Question: I've been doing some digging, but can't seem to find a way to achieve a very similar functionality to that of Sublime's multi-line-select demonstrated by the giphy below:
1. copy all text within double quotes (so assuming something like yi")
2. Do this across multiple lines
3. Paste all registers? or better yet all contents from a single register to a new buffer
4. add colons (turn into symbols) to each line of the pasted text
5. go to the end of each line and add a comma
I thought a visual selection and running 'norm yi"' would do it, but it only captures the last line of the visual selection.

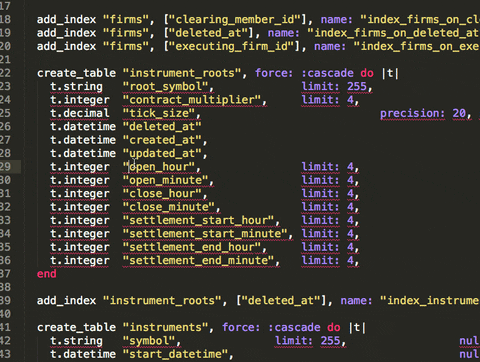
Answer: You can do these in Vim...
- yanking within quotes over multiple linesrecord a macro (':let @a=''<cr>qq"Ayiw:let @A="
"<cr>j"')use the macro ('n@q')- pasting 'a' into a new buffer (':tabnew<cr>"ap')- add colons to the beginnings of multiple lines ('<c-v>njI:<esc>')- add commas to the ends of multiple lines ('<c-v>nj$A,<esc>')
Maps and functions can also reduce the number of keystrokes for things.
e.g. 'nnoremap <leader>b :tabnew<cr>p'